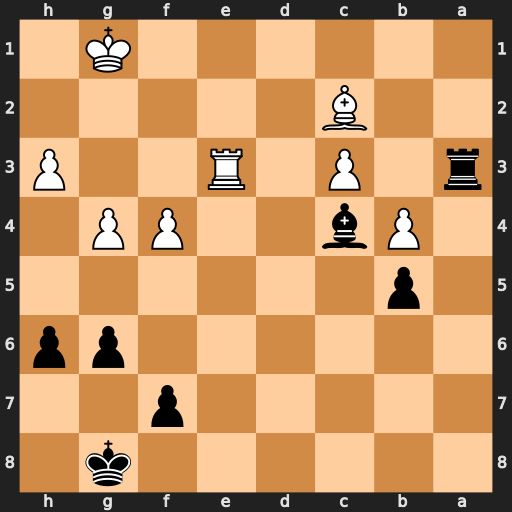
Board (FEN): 6k1/5p2/6pp/1p6/1Pb2PP1/r1P1R2P/2B5/6K1
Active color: b
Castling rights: -
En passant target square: -
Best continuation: Ra1+ Kg2 Ra2 Kf3 Rxc2